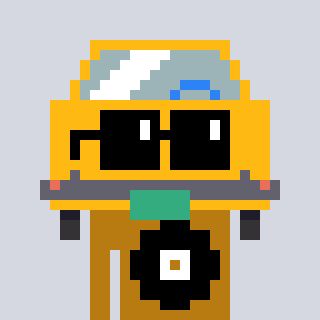
a pixel art character with square black sunglasses, a taxi-shaped head and a gold-colored body on a cool background